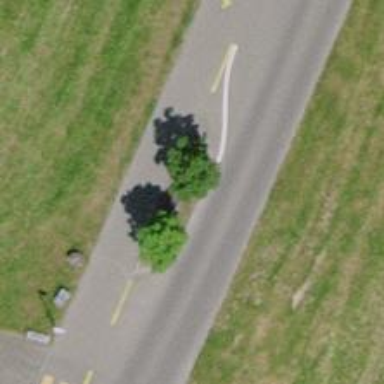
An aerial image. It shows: Chicane for traffic calming.